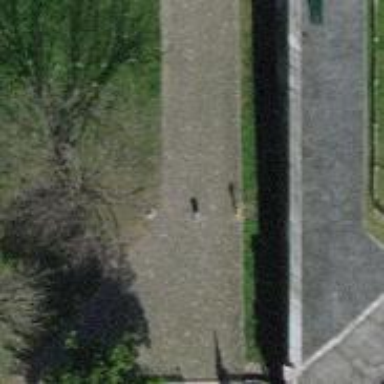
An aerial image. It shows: Footway with cobblestone surface.